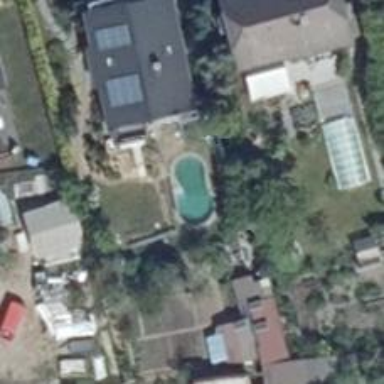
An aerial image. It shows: Swimming pool located in leisure land.